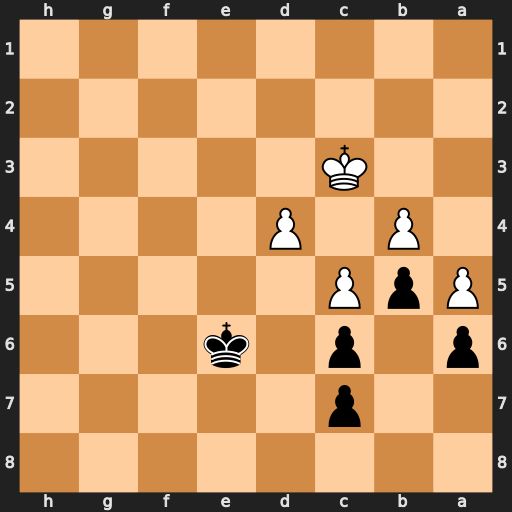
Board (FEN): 8/2p5/p1p1k3/PpP5/1P1P4/2K5/8/8
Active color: b
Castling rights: -
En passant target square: -
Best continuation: Kf5 Kd3 Kf4